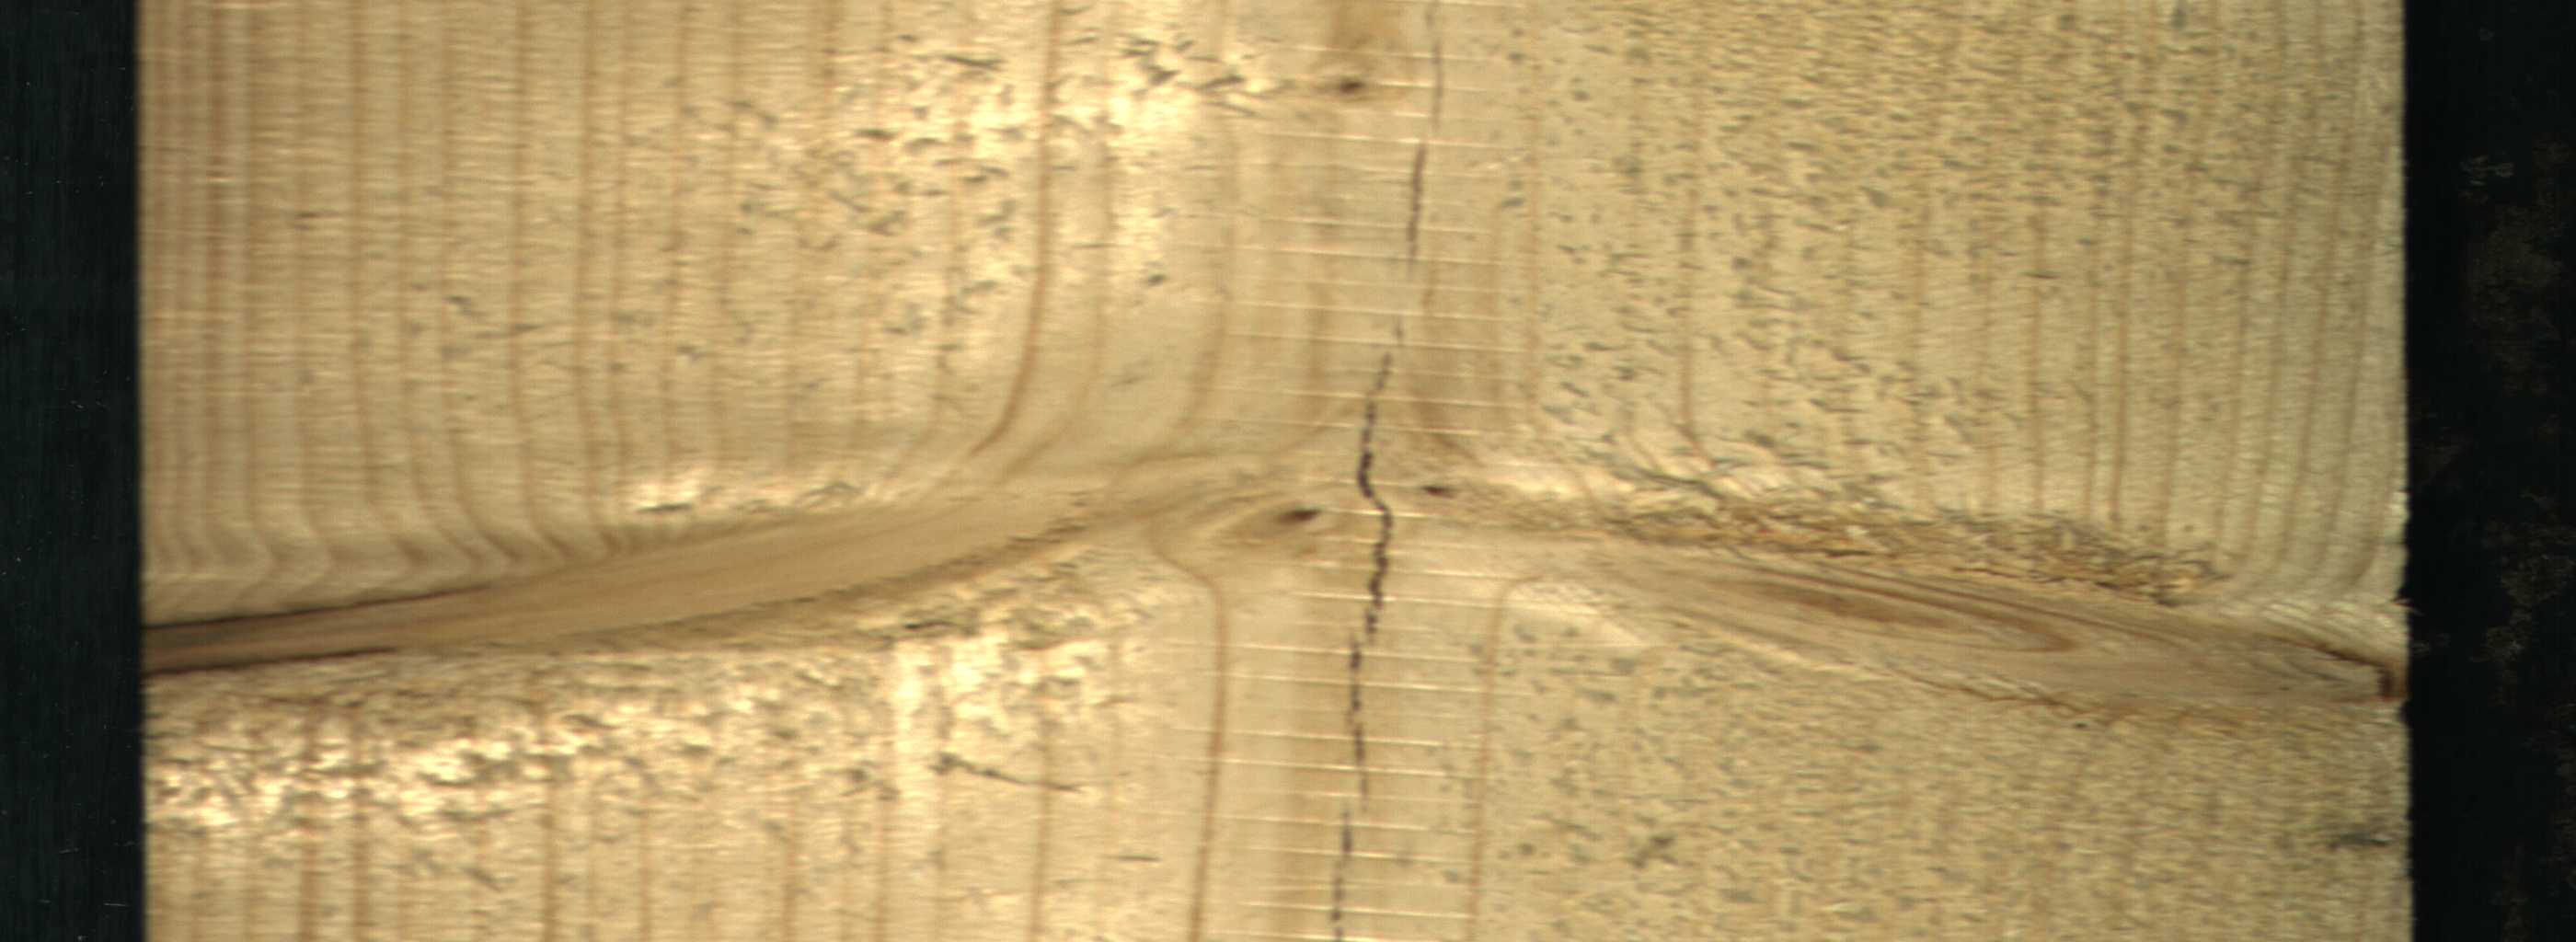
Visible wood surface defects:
Crack
Crack
Live_Knot
Live_Knot